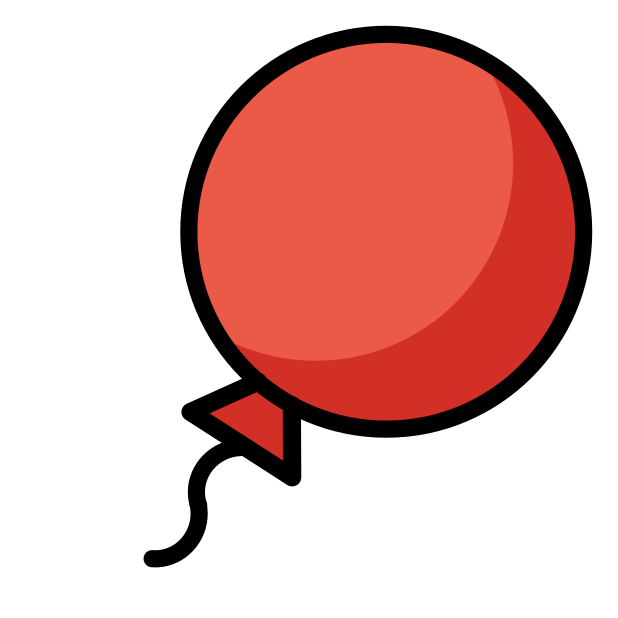
balloon